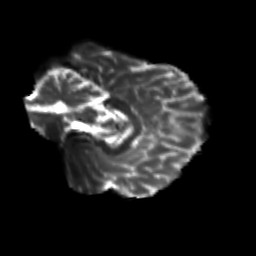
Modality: T2w
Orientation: sagittal
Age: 29
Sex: male
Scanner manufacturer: siemens
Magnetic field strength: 3 T
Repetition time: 3.5 s
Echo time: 0.125 s